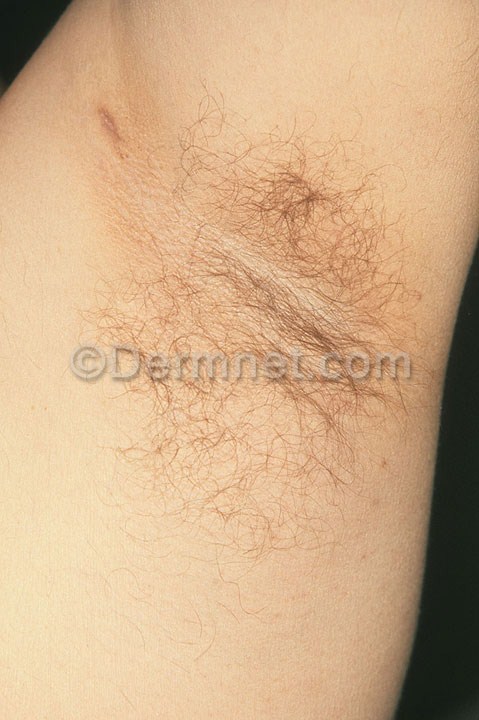
Disease: Bullous Disease Photos